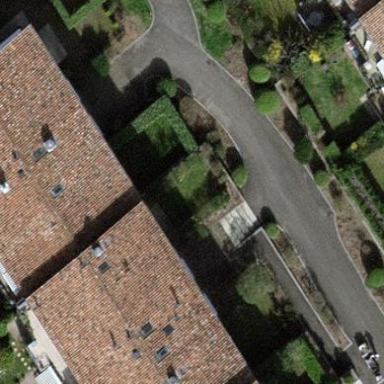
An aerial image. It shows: Garden enclosed by fence.